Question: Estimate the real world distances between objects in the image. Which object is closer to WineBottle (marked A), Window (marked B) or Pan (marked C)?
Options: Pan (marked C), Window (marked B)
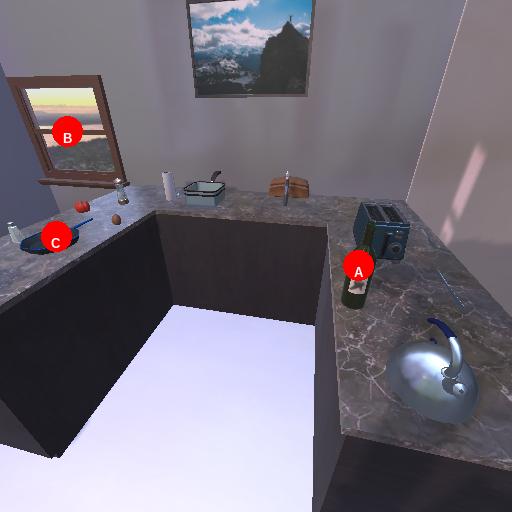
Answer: Pan (marked C)